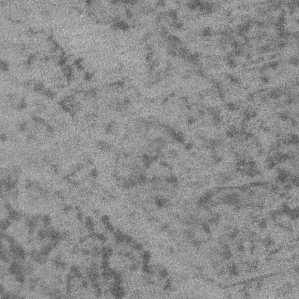
Label: frost